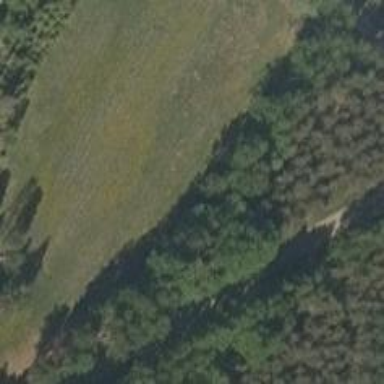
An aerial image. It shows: Evergreen woodland with needle-leaved trees.